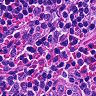
Metastatic tissue present: no